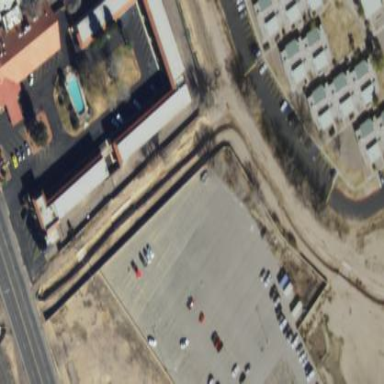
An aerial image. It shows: Building that is motel.